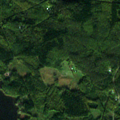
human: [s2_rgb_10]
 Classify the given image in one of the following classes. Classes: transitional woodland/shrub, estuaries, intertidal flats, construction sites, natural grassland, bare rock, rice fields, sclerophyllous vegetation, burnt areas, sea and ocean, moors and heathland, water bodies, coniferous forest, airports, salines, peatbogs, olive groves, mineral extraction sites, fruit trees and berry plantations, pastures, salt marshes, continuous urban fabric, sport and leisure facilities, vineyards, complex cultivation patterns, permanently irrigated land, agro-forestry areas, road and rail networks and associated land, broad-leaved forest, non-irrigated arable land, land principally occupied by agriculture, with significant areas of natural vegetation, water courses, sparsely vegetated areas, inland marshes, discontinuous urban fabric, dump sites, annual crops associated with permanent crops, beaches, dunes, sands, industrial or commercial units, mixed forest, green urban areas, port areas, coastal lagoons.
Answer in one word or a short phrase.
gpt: broad-leaved forest, mixed forest, water bodies